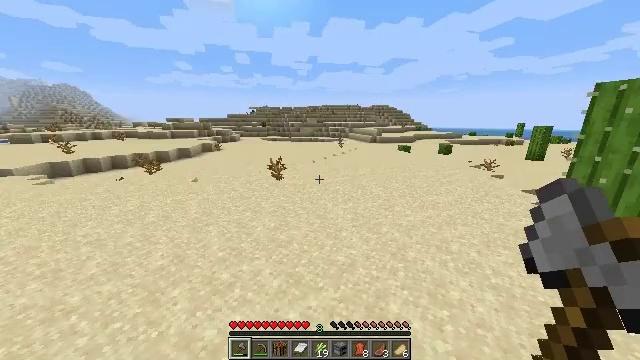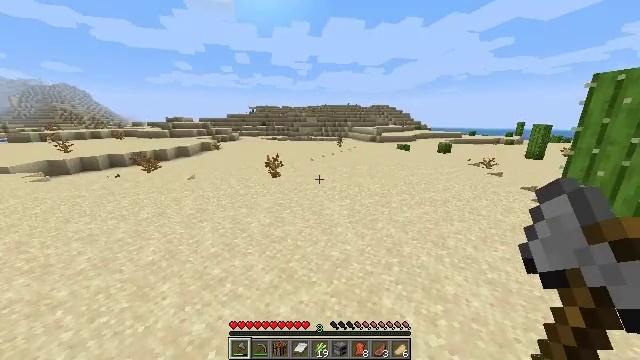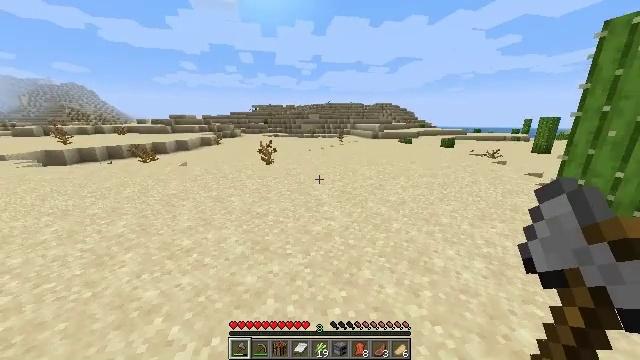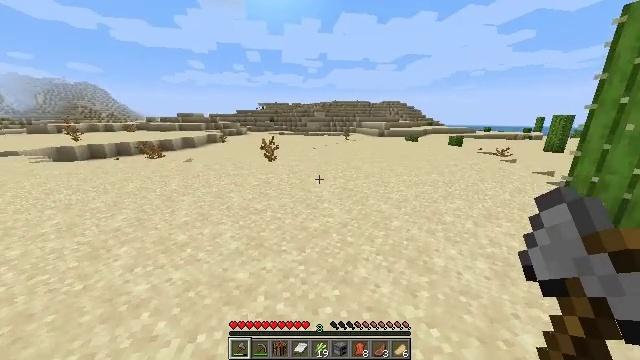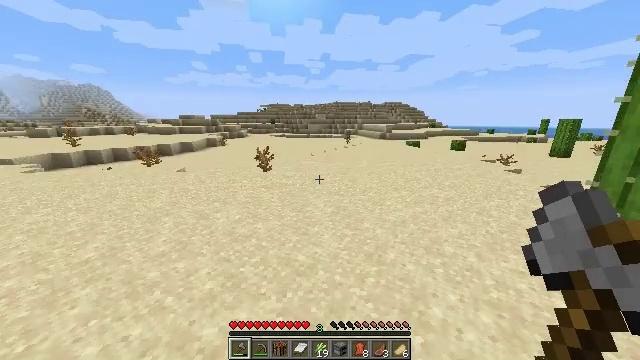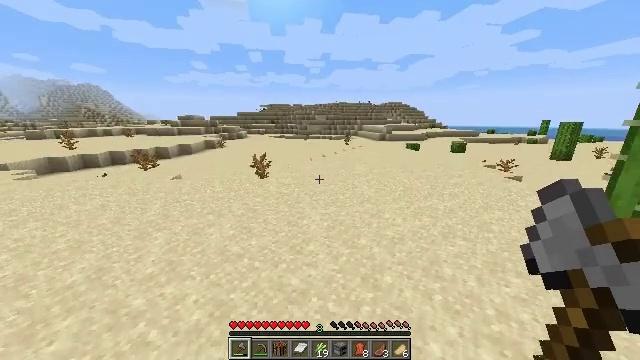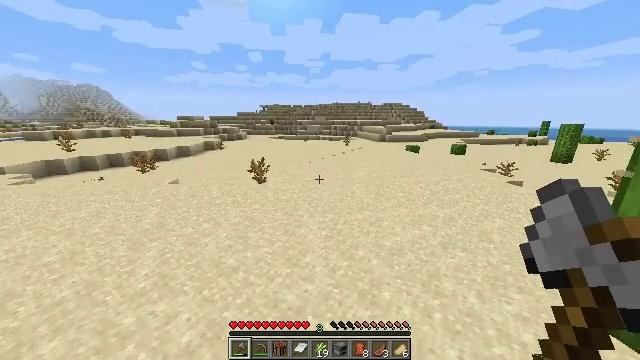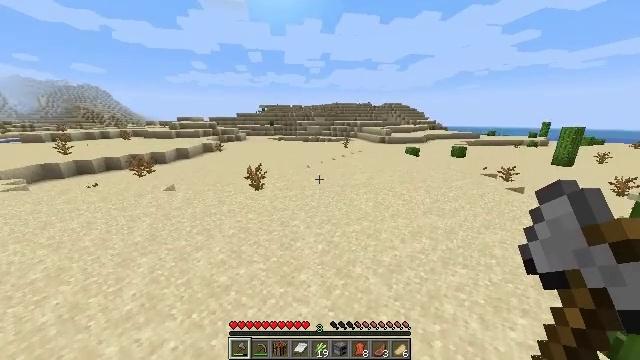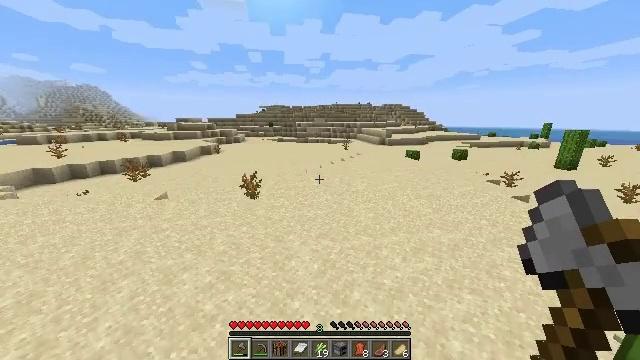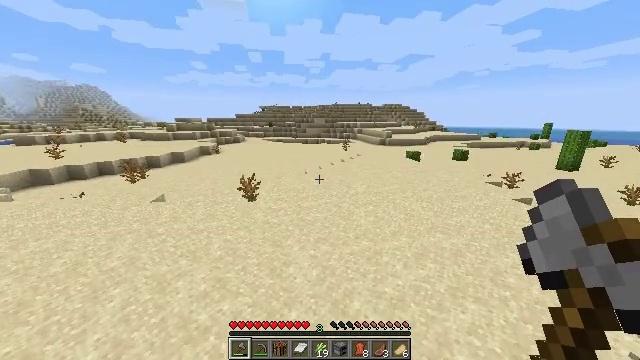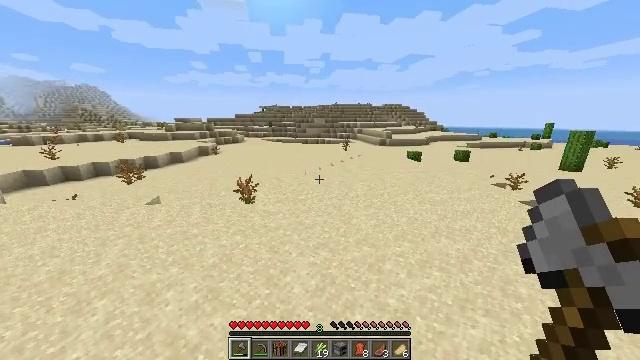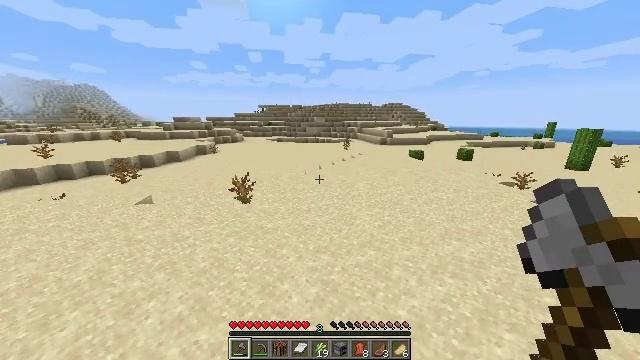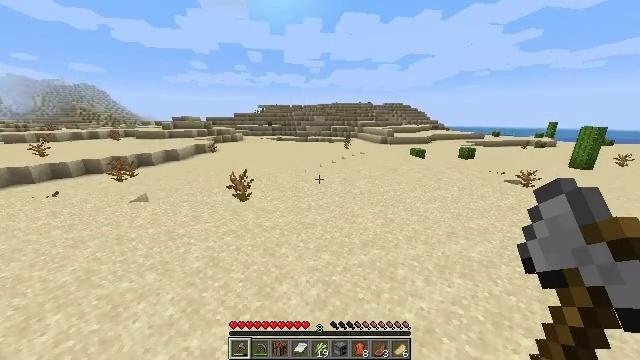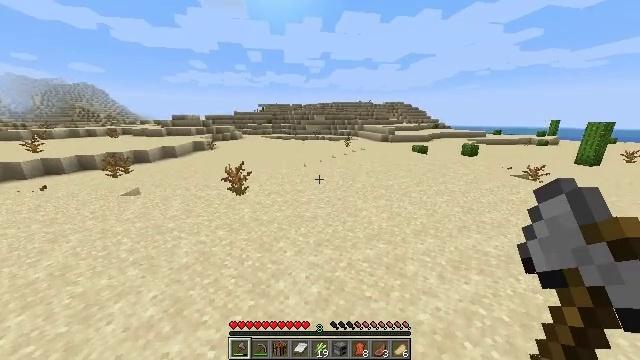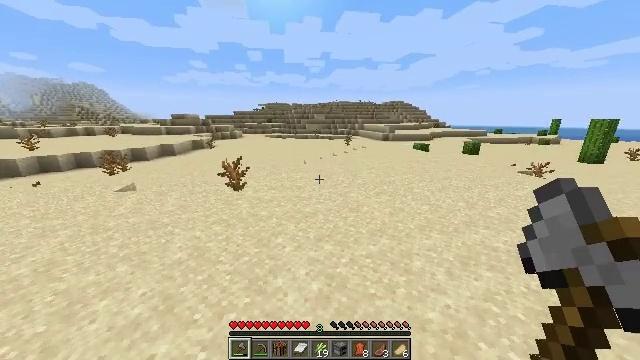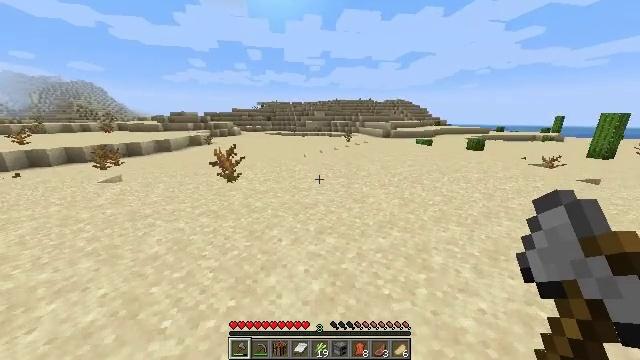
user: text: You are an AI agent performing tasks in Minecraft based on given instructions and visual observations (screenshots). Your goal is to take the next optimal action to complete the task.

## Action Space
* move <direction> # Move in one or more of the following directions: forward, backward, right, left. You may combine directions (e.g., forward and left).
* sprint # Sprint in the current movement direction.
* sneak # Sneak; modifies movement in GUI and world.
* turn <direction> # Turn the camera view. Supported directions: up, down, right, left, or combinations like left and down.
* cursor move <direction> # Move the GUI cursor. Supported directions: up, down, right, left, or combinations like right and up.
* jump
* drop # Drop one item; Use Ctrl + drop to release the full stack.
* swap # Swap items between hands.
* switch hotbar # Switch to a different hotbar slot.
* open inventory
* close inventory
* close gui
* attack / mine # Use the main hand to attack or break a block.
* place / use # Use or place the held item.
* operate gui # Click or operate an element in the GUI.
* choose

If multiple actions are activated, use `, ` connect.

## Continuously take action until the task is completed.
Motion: motion action
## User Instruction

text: Left click to mine the dead bush.
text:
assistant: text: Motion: move forward, sprint, jump
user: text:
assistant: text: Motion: move forward, sprint, turn left, jump
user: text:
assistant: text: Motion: move forward, sprint, turn left, jump
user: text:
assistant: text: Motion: move forward, sprint, jump
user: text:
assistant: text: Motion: move forward, sprint, jump
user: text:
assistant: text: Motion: move forward, sprint
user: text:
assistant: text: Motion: move forward and move left, sprint
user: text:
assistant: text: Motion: move forward and move left, sprint
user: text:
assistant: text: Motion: move forward and move left, sprint
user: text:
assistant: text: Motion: move forward and move left, sprint
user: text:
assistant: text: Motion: move forward and move left, sprint
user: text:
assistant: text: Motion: move forward, sprint
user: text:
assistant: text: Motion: move forward, sprint
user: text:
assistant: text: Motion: move forward, sprint
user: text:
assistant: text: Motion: move forward, sprint
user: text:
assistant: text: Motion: move forward, sprint
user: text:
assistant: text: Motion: move forward, sprint
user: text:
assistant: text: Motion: move forward, sprint
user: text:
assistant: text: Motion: move forward, sprint, turn left, jump
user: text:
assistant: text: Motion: move forward, sprint, turn left, jump
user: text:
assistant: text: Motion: move forward, sprint, turn left, jump
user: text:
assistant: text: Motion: move forward, sprint, jump
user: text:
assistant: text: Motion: move forward, sprint, jump
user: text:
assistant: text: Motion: move forward, sprint, jump
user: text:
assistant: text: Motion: move forward, sprint, jump
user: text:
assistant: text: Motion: move forward, sprint, jump
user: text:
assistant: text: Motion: move forward, sprint, jump
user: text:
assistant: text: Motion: move forward, sprint, jump
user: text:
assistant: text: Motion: move forward, sprint, jump
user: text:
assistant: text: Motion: move forward, sprint, jump